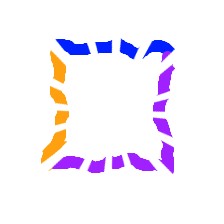
Shape: square